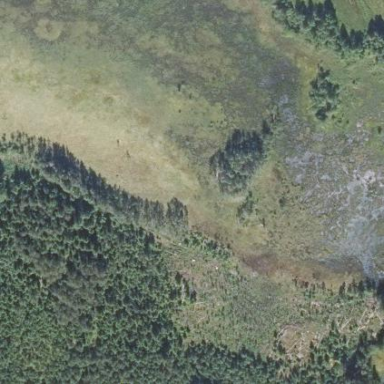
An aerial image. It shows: Bog wetland area.